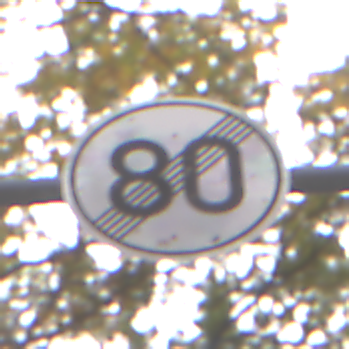
Verkehrszeichen: EndeGeschwindigkeit80
Umgebung: Outdoor, Nature
Tageszeit: Midday
Wetter: Overcast
Licht: Natural
Jahreszeit: NotSpecified
Kontrast: LowContrast